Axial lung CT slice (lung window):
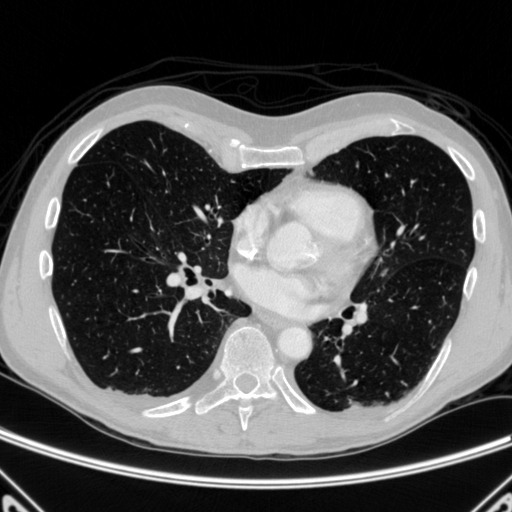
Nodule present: no